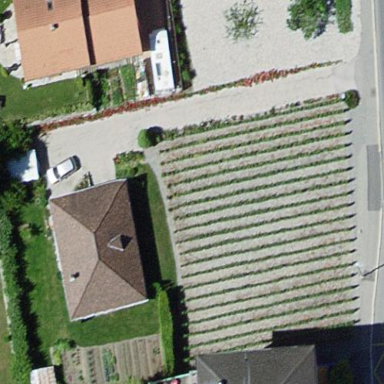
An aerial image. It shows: Vineyard where grapes are grown.